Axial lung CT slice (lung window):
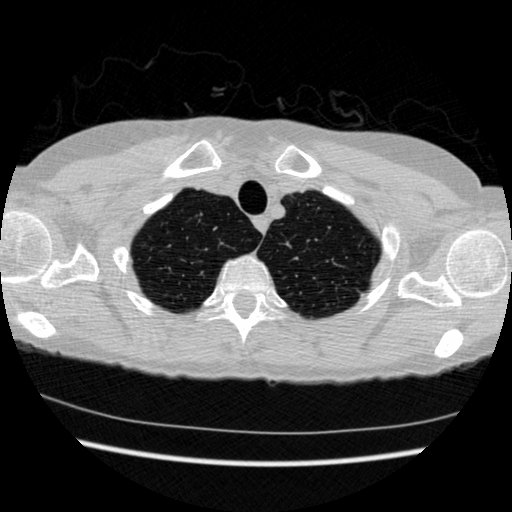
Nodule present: no